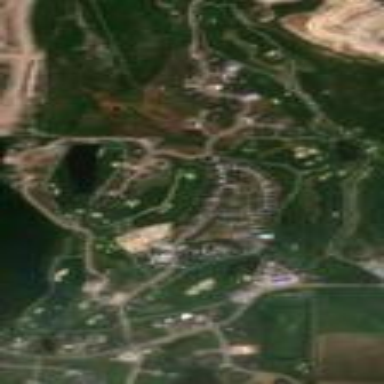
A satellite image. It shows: Golf course.